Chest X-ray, PA view. Patient: 53 years old, sex F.
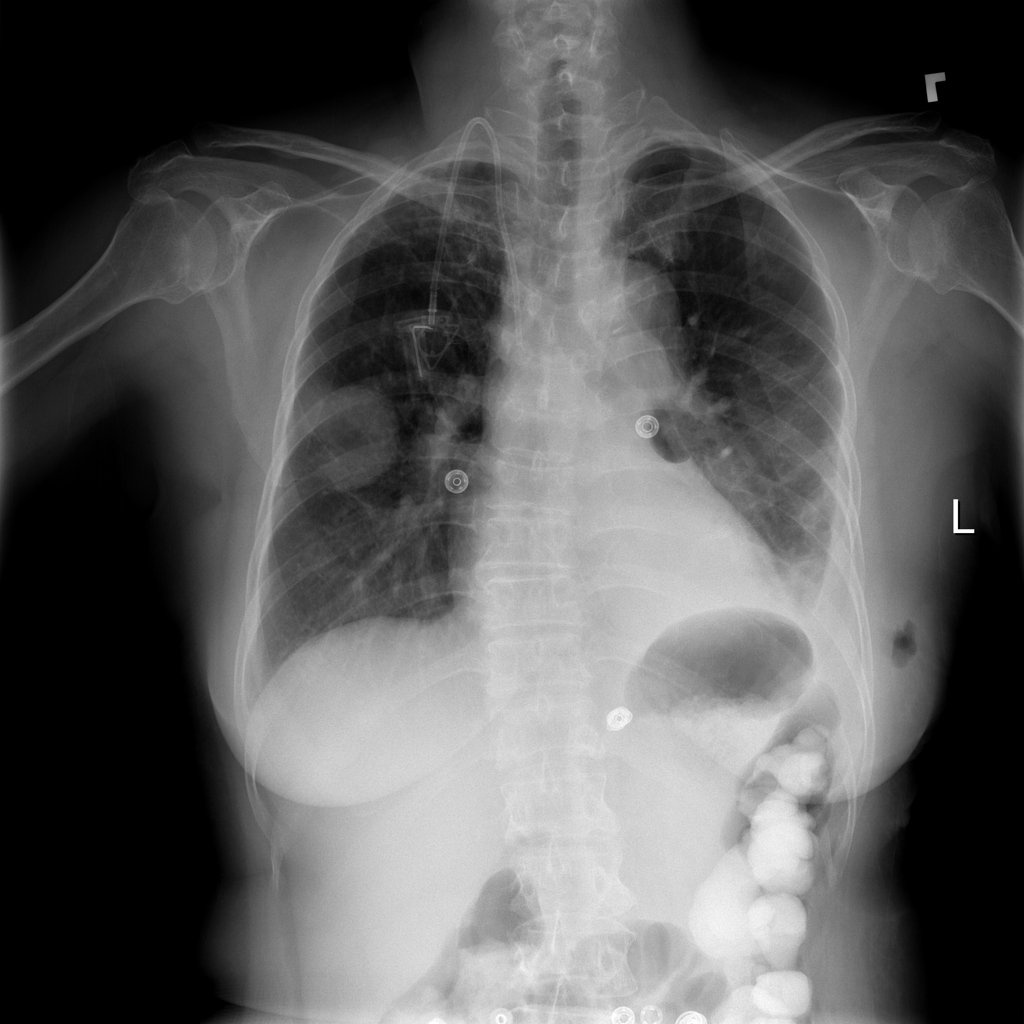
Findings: Effusion, Nodule, Pneumothorax, Mass